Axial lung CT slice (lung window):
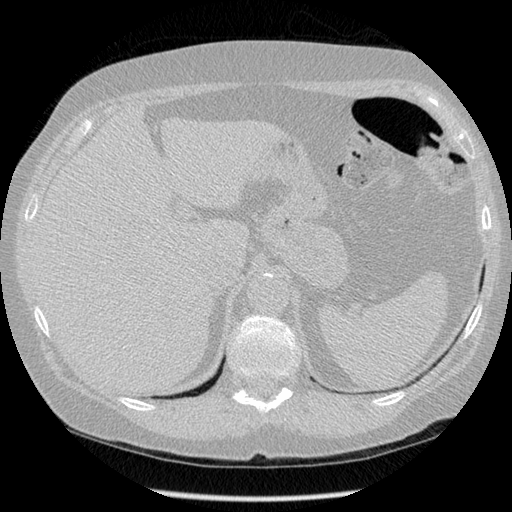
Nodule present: no